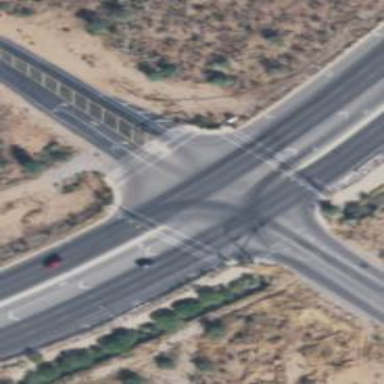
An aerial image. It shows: Marked crossing on the road.